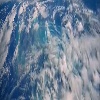
Label: cloud